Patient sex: M
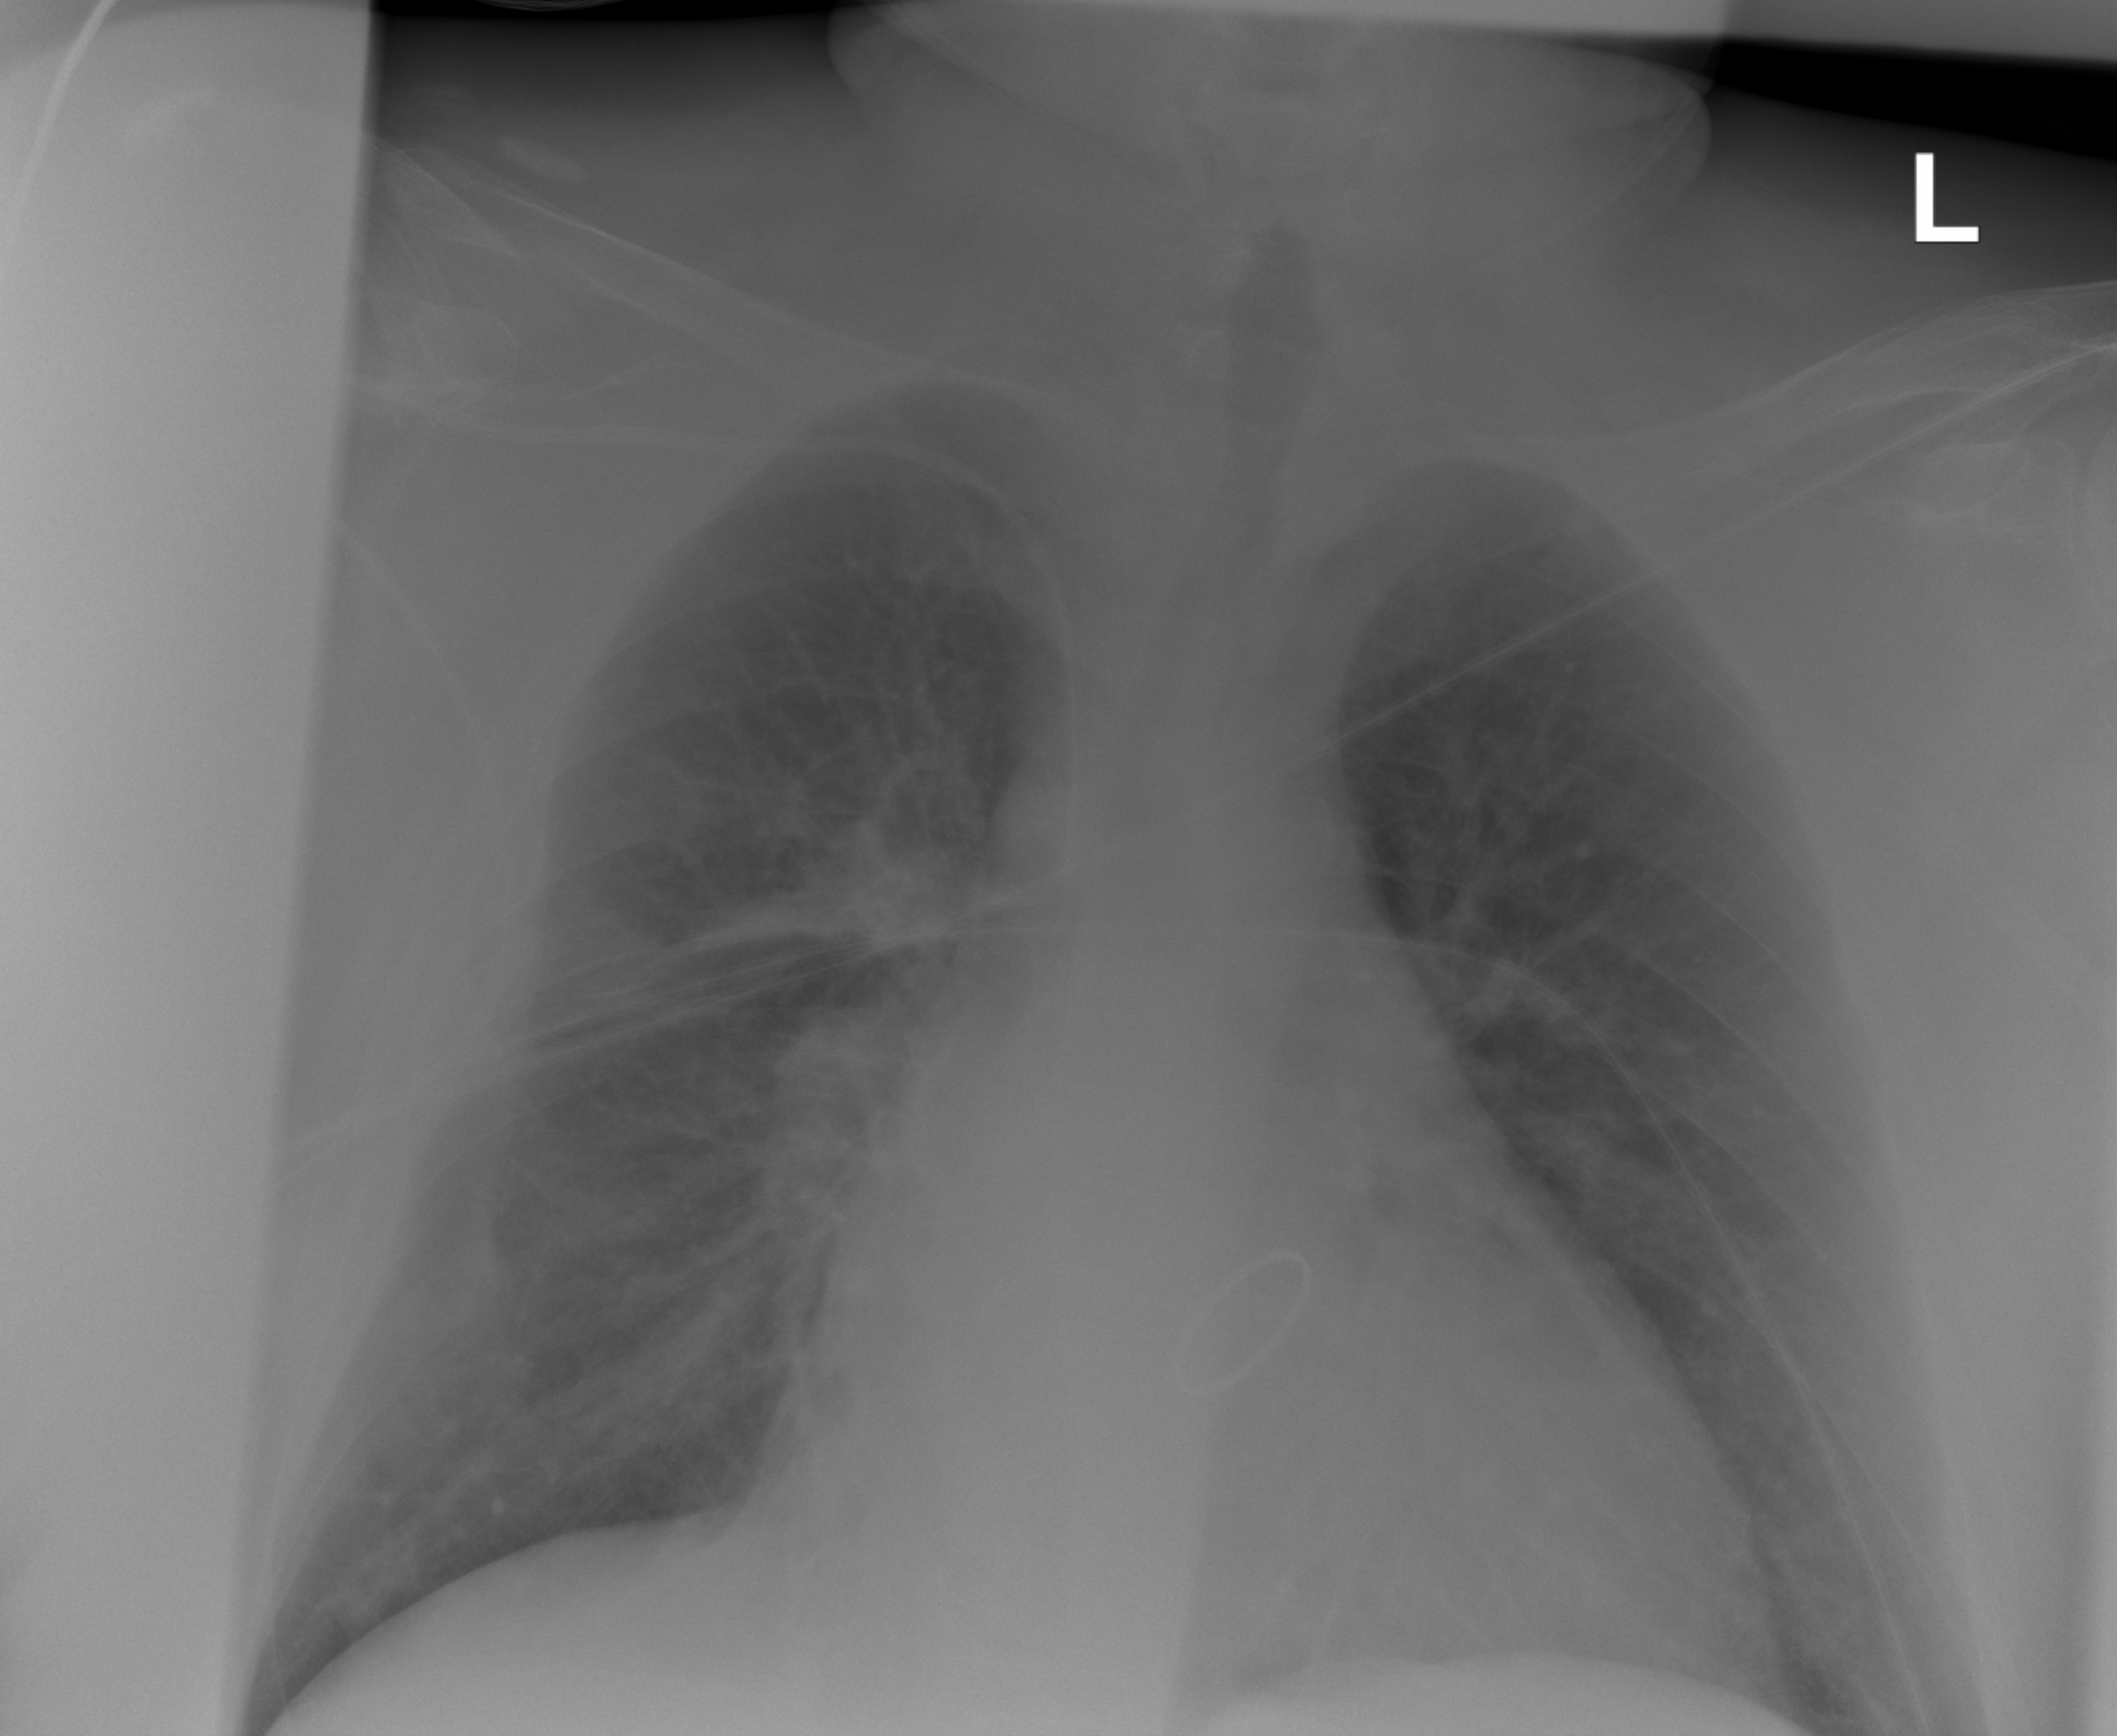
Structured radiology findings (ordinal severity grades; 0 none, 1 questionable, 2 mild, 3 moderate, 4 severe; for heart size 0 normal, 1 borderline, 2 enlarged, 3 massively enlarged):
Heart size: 0
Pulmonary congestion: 0
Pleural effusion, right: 2
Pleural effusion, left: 0
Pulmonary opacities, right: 0
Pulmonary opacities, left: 0
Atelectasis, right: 0
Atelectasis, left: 0